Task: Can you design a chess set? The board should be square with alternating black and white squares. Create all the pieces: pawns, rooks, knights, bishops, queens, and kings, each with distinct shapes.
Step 5490:
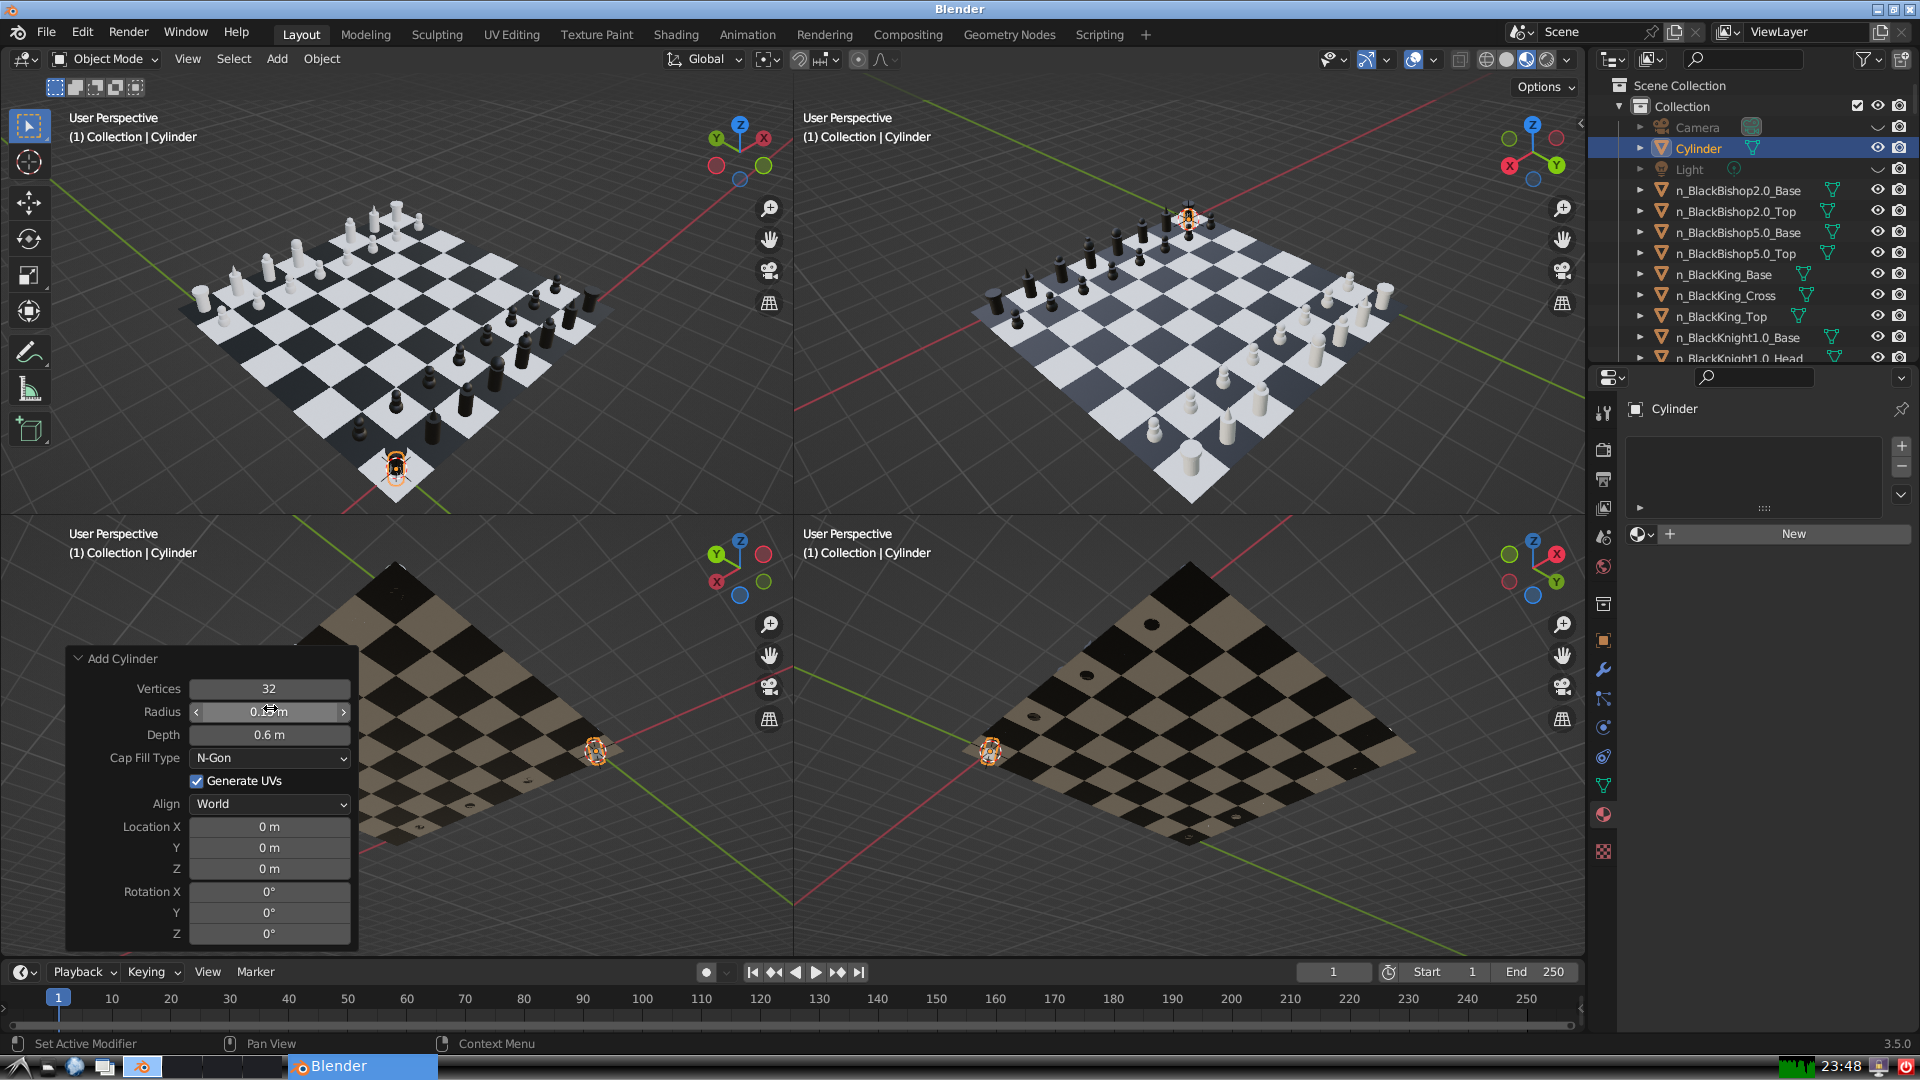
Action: click: no